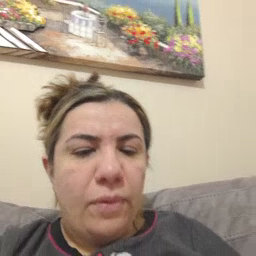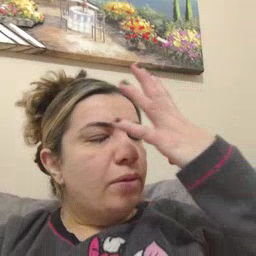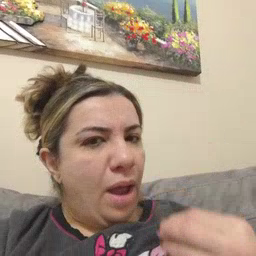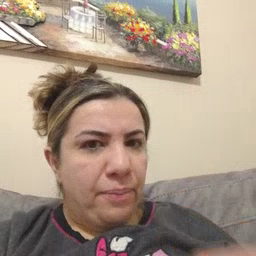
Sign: sleep